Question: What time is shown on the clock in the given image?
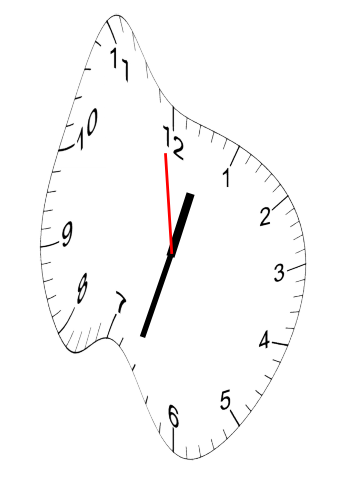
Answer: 12:32:59